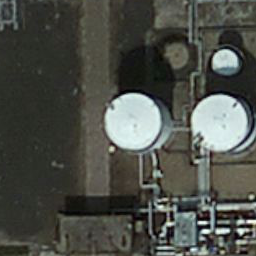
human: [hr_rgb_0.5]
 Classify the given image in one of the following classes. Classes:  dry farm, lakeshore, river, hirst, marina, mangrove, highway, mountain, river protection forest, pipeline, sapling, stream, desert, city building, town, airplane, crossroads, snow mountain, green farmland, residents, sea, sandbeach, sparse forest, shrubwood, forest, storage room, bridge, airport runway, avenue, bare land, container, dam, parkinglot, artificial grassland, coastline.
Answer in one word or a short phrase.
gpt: storage room